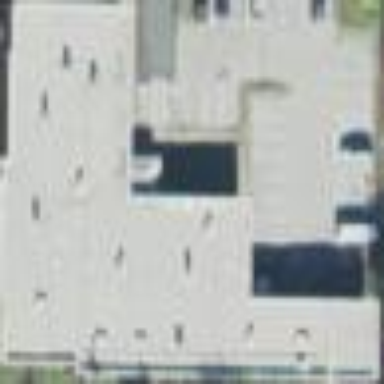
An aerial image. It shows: School building.